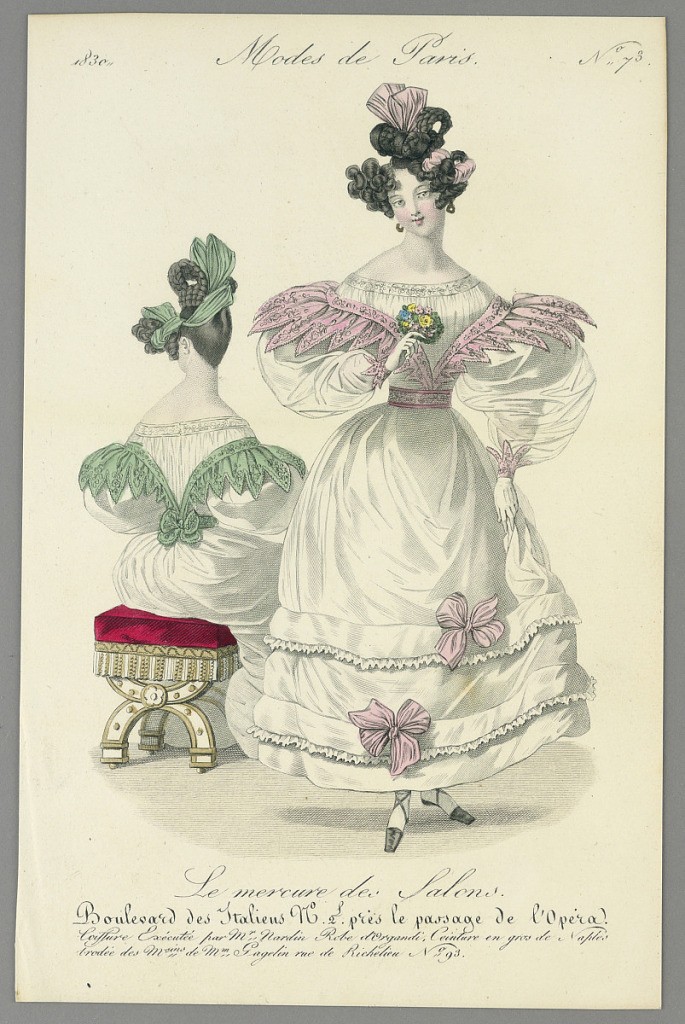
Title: Fashion Plate from Le Mercure des Salons, Modes de Paris
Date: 1830
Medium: Wood engraving, brush and watercolor on paper
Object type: Print
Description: Two women in white dresses. One stands right, with pink ribbons. The other sits facing away, at left, with green ribbons on her dress. Title above and below.